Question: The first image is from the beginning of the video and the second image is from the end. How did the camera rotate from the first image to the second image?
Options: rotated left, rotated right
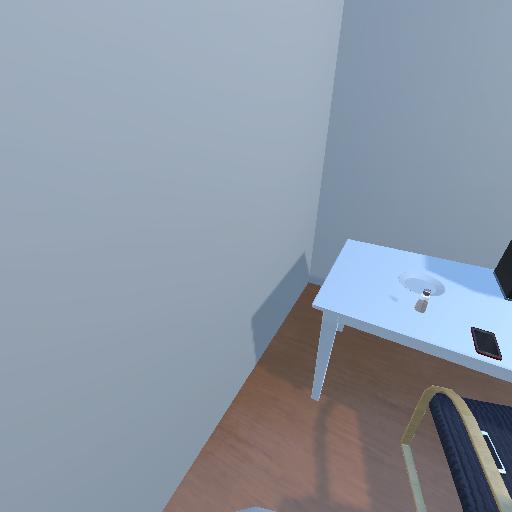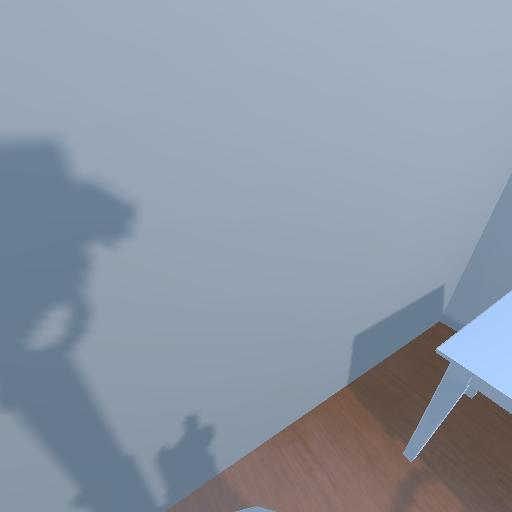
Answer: rotated left